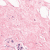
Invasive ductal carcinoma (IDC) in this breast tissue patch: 0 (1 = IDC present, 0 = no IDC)